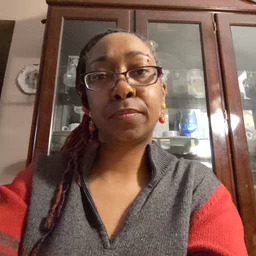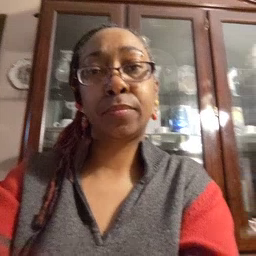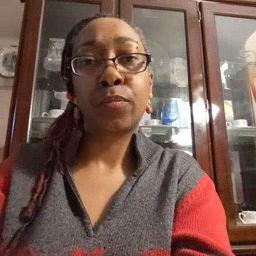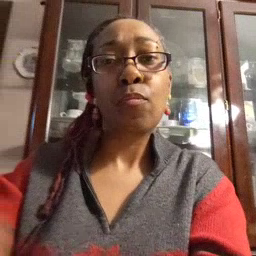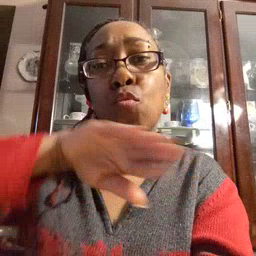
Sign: pool